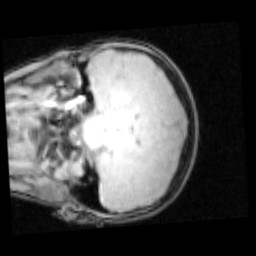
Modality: PDw
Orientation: coronal
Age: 13
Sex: female
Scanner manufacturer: siemens
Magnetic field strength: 3 T
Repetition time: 0.25 s
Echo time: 0.00103 s